Interaction volume radius: 10 \u00c5
Interaction volume height: 15 \u00c5
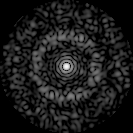
Disorder parameter: 0.8431